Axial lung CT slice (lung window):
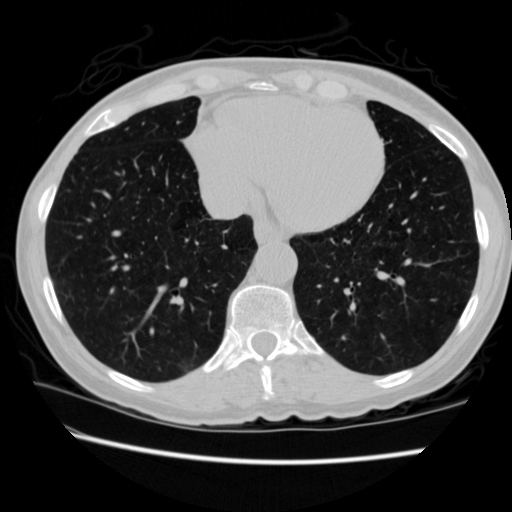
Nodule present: no